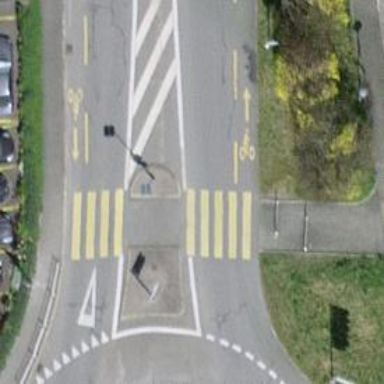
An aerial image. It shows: Marked footway crossing with pedestrian island.